Question: I have two Forms. One with where all the main code is being executed. And the other form is displayed when clicking a menu item by using this method:
'''
Form2 videoSettings = new Form2();
private void videoToolStripMenuItem_Click(object sender, EventArgs e)
{
videoSettings.Show();
}
'''
The form which is then opened containsfields where the user gets to set some settings for the application.

Then when clicking the "save" button I want this variable: 'public int deviceIndex;'
to be fetched from the original Form.
So I'm wondering if I can add any event or something in Form1 which detects when the save button is clicked in videoSettings (Form2)?
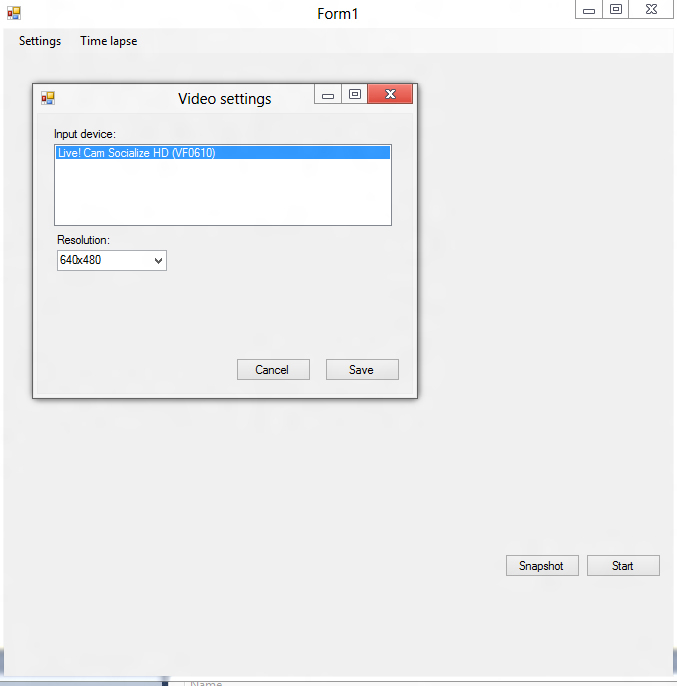
Answer: I would do it a different way. I'd separate the code between the UI handling and the business logic layers. So your scenario would run in such a way:
1. The first form issues an event notifying that the button with certain semantics has been activated. The data needed for the processing is included into the event's data.
2. The business logic listens to this event, and decides to issue a command on the second form. It calls an appropriate method on the form's class, passing the needed information as a parameter (and maybe preprocessing the parameter if needed).
3. The second form receives the command from the business logic and updates the view.
This way the problem doesn't arise at all.
---
Example: (I'm not the winforms expert, beware it can be totally wrong from the POV of best winforms practices.)
Part 1 (first form):
'''
class ProcessingActivatedEventArgs : EventArgs
{
public ProcessingActivatedEventArgs(int data) { MoreData = data; }
public int MoreData { get; protected set; }
}
class Form1 : Form
{
private int currentData;
public event EventHandler<ProcessingActivatedEventArgs> ProcessingActivated;
void OnButtonClick(object sender, EventArgs args)
{
// ...
if (ProcessingActivated != null)
ProcessingActivated(new ProcessingActivatedEventArgs(currentData));
}
}
'''
Part 2: (business logic)
'''
class Controller
{
Form1 f1;
Form2 f2;
void StartFirstForm()
{
f1 = new Form1();
f1.ProcessingActivated += OnProcessingActivated;
f1.Show();
}
void OnProcessingActivated(object sender, ProcessingActivatedEventArgs args)
{
int data = args.MoreData;
f1.DisableProcessingRequests();
model.ProcessingFinished += OnProcessingFinished;
model.StartProcessing(data);
if (data > 0)
f2.DisplayDataProcessing(0, data);
else if (data < 0)
f2.DisplayDataProcessing(data, 0);
else
throw new SomeCoolException("impossible data");
}
}
'''
Part 3: (second form)
'''
class Form2 : Form
{
public void DisplayDataProcessing(int lower, int upper)
{
// ... update the UI
}
}
'''
Note that this implementation ties the 'Controller' and forms tighter than it could be done. In WPF, the decoupling is achieved by using the appropriate 'DataContext' (but I don't know how to do it properly in WinForms).